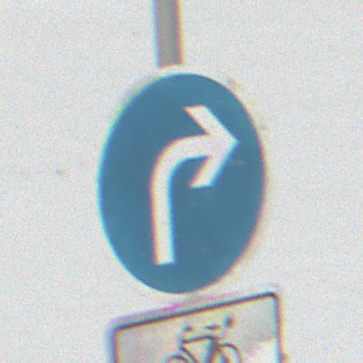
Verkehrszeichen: VorgeschriebeneFahrtrichtungRechts
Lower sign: EinspurigeFahrzeugeFrei6
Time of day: MorningAfternoon
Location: Outdoor (Nature)
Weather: Overcast
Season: Winter
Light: Natural